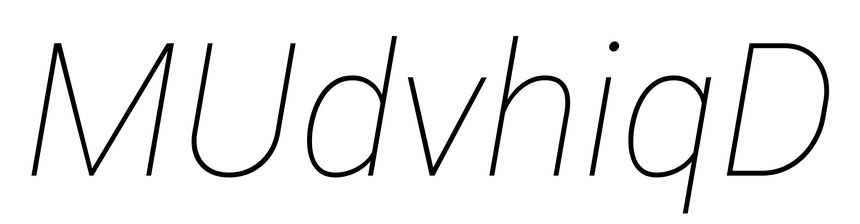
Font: Roboto-Italic_Thin_Italic